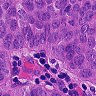
Metastatic tissue present: yes